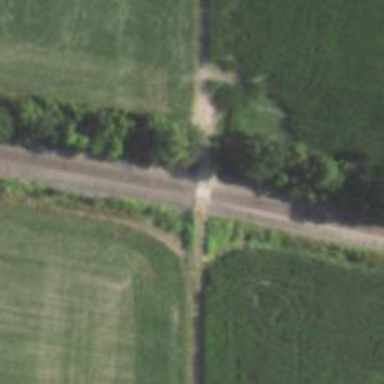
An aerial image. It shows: Railway track.